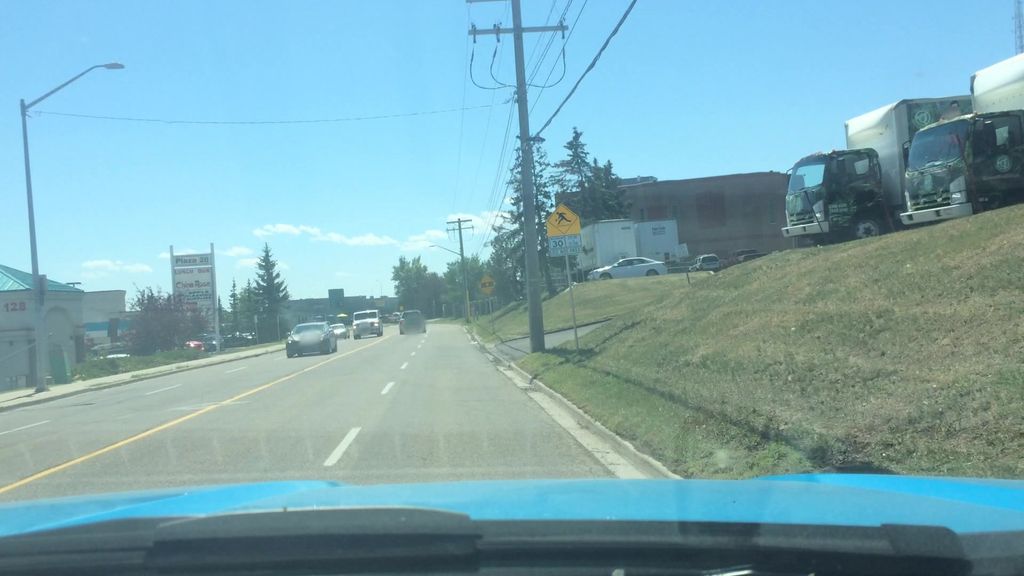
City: calgary